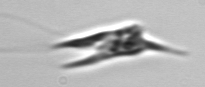
Label: Chrysochromulina_lanceolata